Interaction volume radius: 5 \u00c5
Interaction volume height: 45 \u00c5
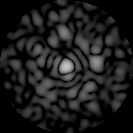
Disorder parameter: 0.8552